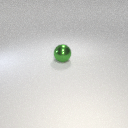
large green metal sphere